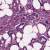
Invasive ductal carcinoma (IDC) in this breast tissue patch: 1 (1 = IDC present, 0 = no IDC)